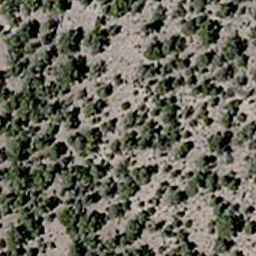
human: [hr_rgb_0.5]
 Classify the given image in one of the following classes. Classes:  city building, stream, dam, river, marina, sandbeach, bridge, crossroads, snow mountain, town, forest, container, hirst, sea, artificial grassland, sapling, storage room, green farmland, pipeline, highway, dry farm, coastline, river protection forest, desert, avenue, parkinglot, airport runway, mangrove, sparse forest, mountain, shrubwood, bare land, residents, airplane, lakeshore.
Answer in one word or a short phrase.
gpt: sparse forest